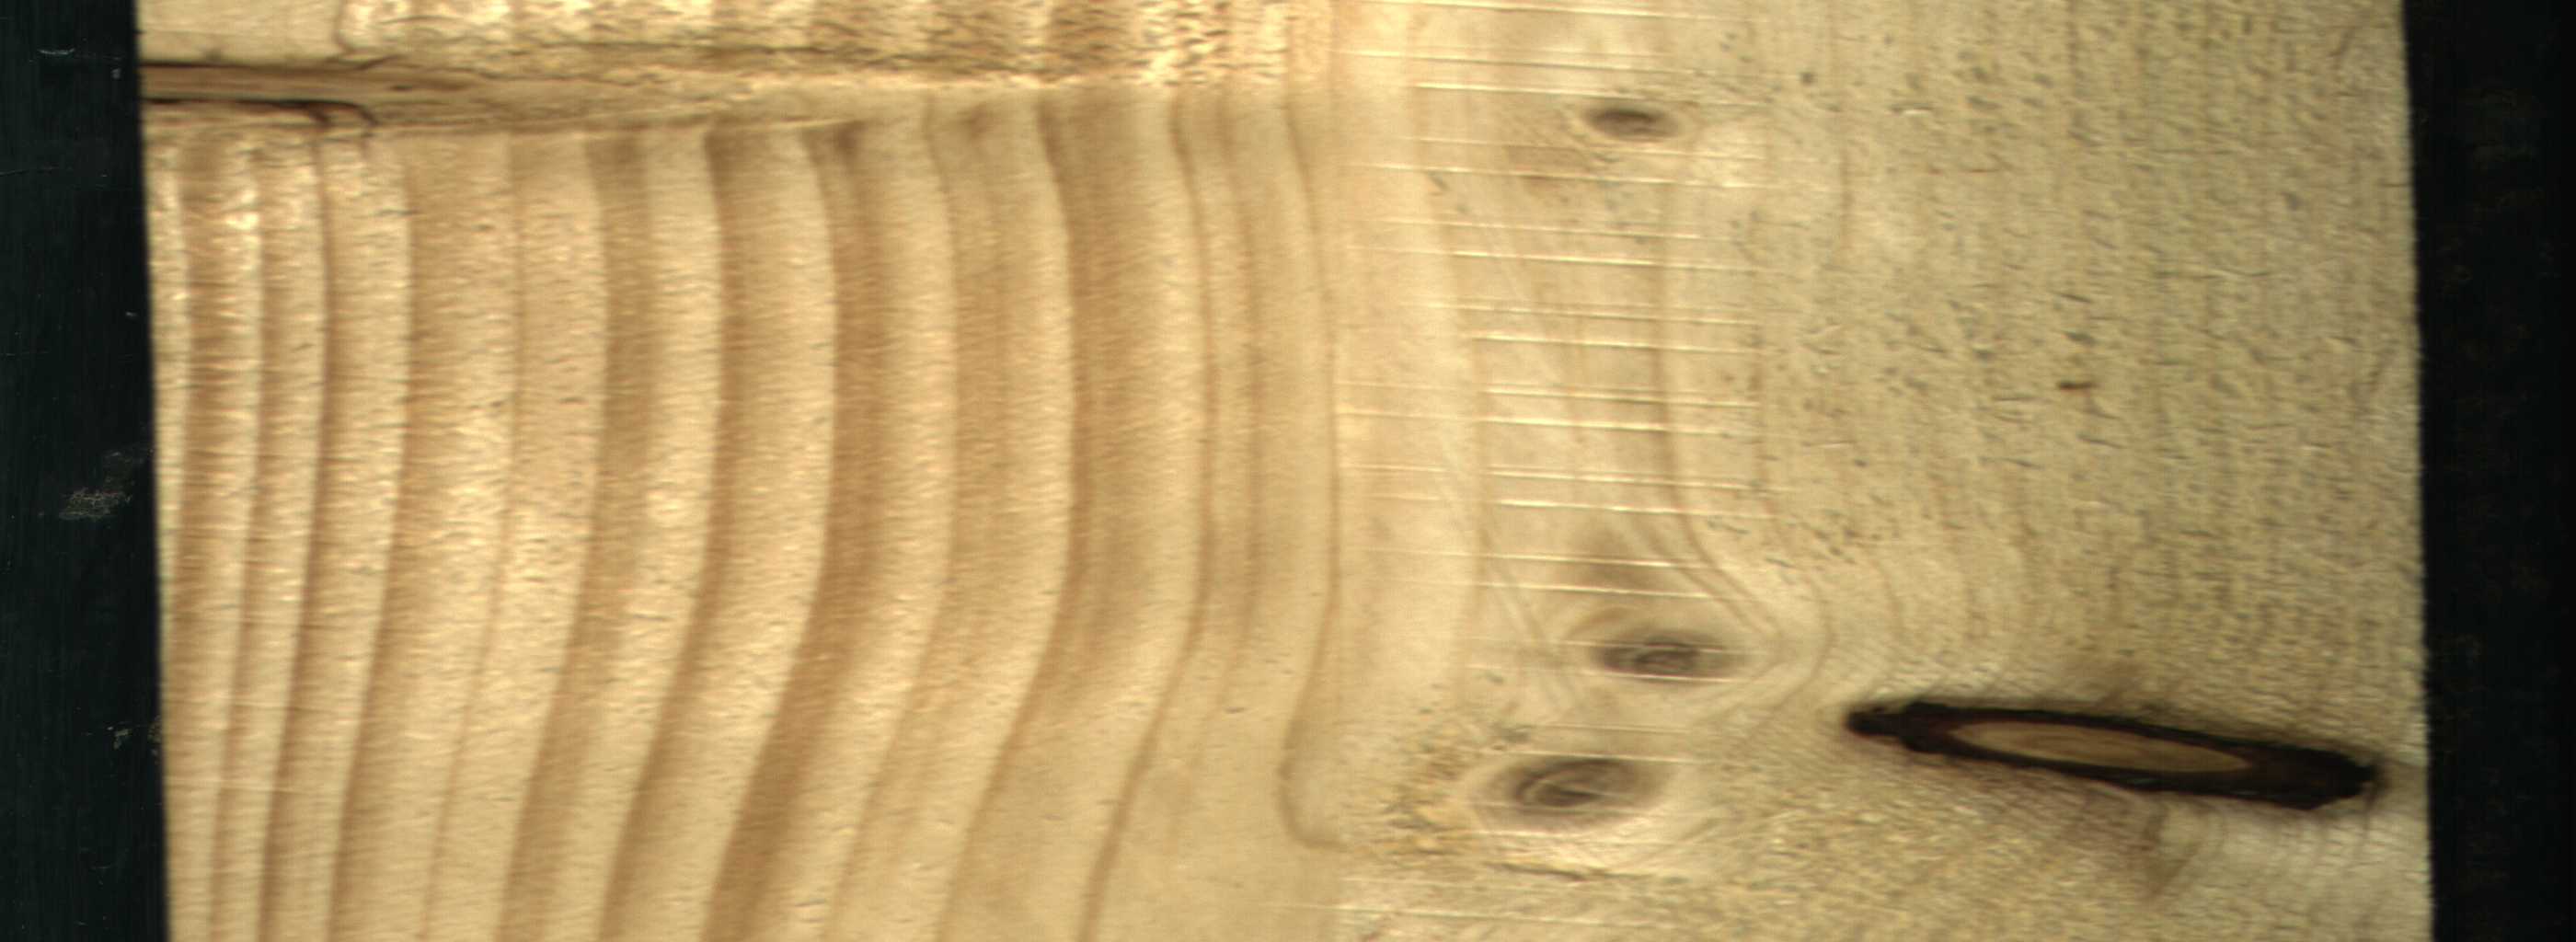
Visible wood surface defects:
Dead_Knot
Dead_Knot
Live_Knot
Live_Knot
Live_Knot